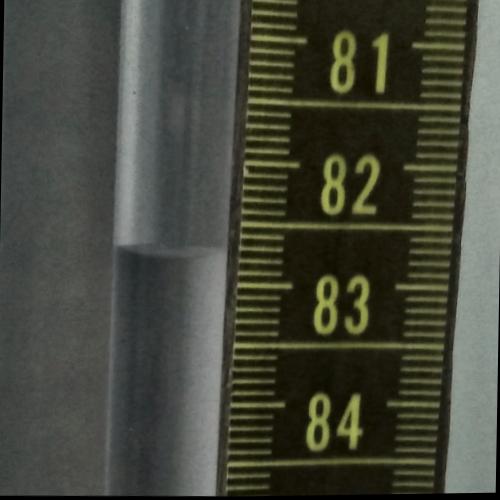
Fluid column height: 82.7 cm